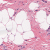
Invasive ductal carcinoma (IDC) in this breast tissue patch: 1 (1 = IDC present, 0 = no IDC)